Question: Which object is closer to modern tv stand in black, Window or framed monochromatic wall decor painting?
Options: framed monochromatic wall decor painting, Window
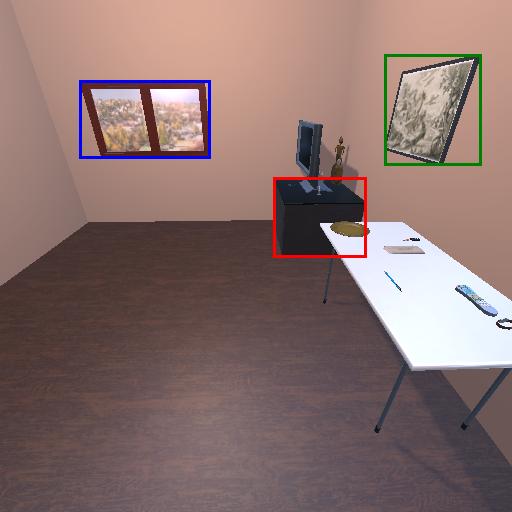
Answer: framed monochromatic wall decor painting